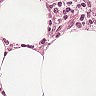
Metastatic tissue present: no